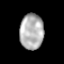
Tissue: prostate
Cell type: T cells
Senescence score: 0.3205
Nuclear area (px): 823
Mean DAPI intensity: 178.074